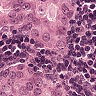
Metastatic tissue present: yes